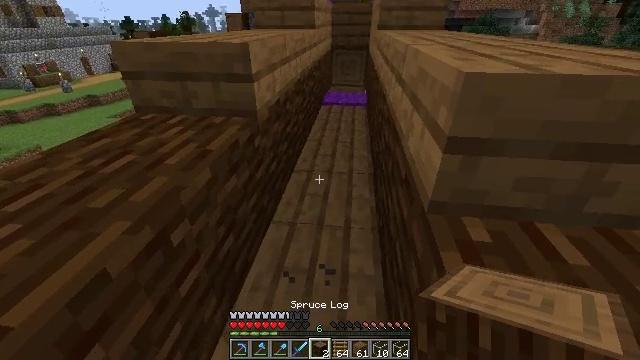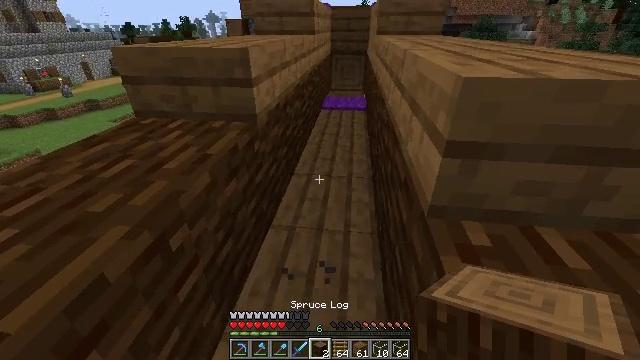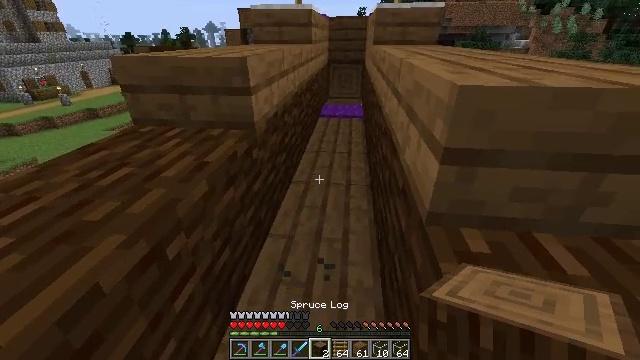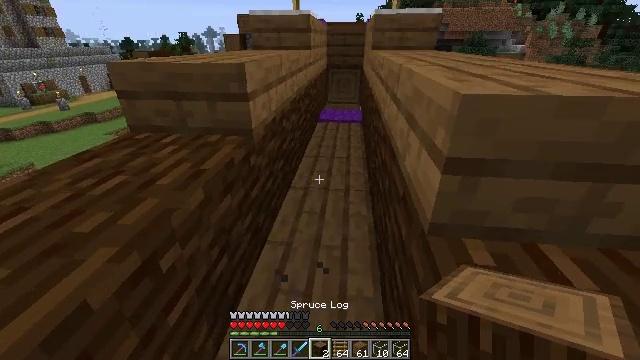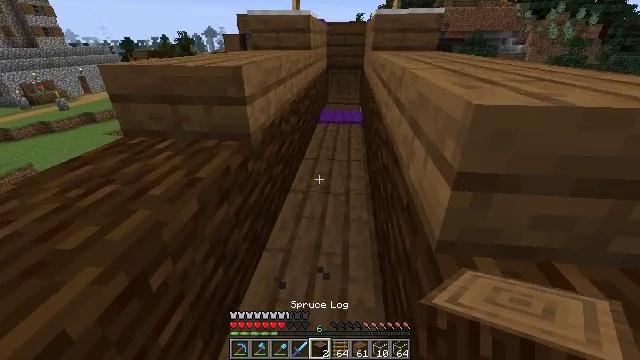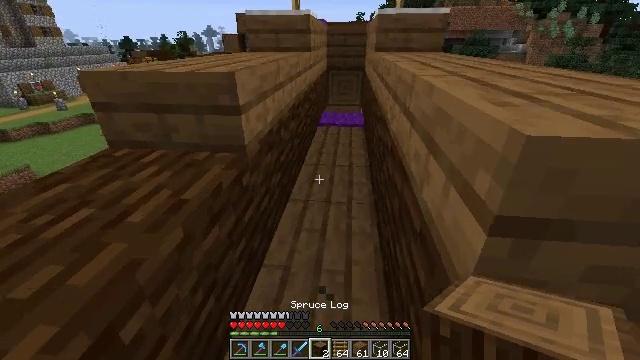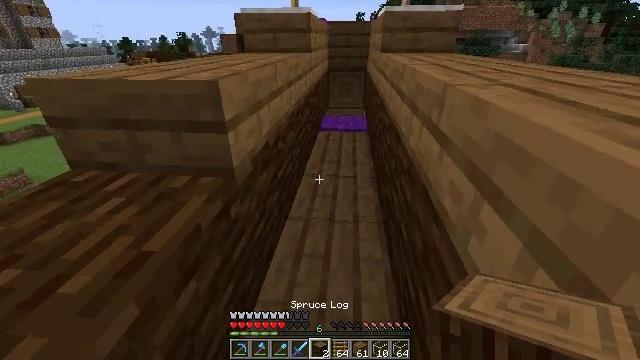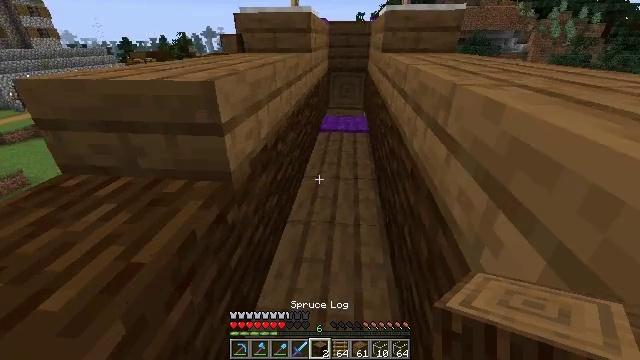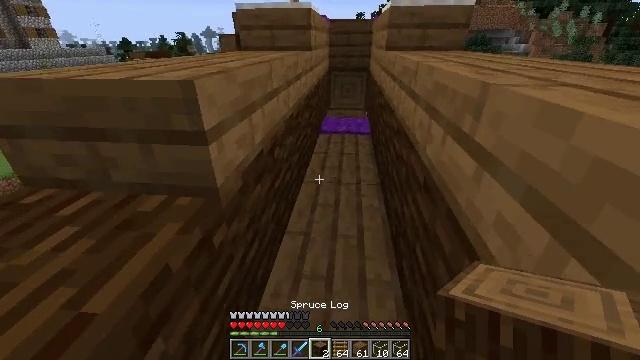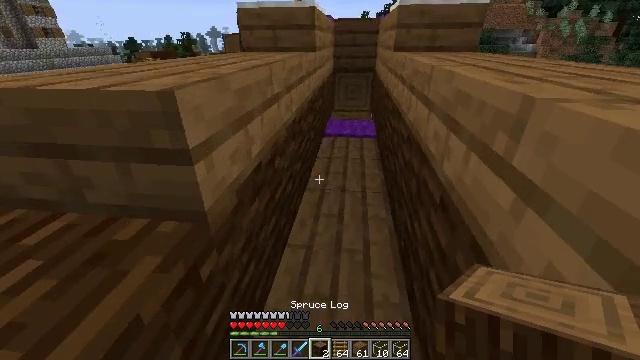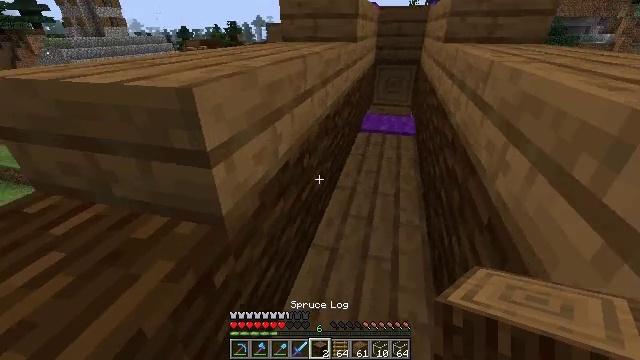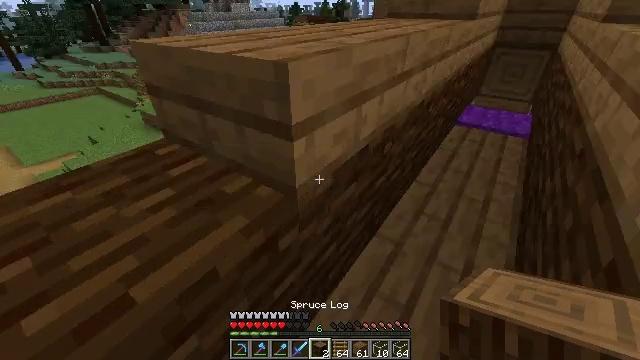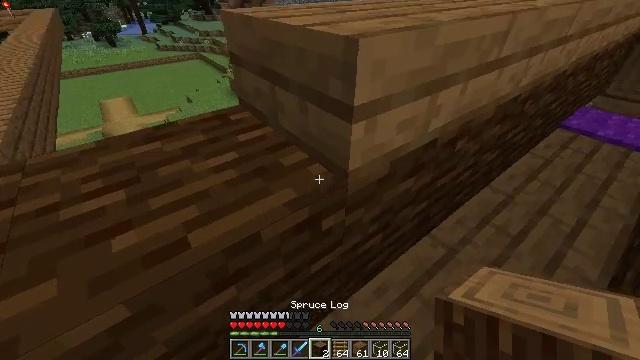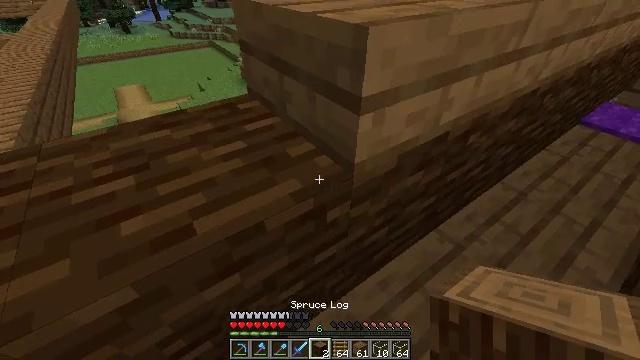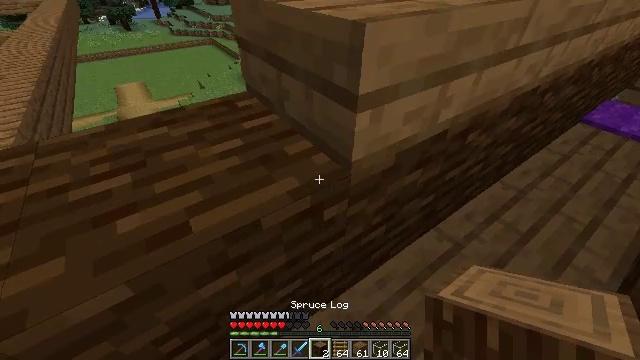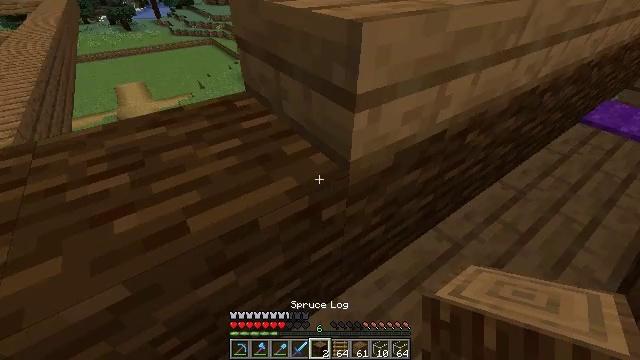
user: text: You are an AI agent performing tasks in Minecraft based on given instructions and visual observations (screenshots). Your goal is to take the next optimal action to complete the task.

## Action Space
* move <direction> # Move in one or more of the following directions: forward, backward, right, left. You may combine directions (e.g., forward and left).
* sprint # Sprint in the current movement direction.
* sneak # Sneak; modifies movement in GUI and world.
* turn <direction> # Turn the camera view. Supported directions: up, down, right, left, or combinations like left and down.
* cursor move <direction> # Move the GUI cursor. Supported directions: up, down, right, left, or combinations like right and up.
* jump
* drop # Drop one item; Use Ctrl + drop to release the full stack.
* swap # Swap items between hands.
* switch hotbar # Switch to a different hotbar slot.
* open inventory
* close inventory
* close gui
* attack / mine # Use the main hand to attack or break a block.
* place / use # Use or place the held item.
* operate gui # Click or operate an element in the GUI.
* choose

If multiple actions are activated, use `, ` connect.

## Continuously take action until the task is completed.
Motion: motion action
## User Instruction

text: Break the purple carpet block.
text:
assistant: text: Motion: no_op
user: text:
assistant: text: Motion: turn up
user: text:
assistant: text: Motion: move forward
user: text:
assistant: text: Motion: move forward
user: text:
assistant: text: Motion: move forward
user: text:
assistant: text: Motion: move forward
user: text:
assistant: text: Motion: move forward
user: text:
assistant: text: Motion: move forward
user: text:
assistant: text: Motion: no_op
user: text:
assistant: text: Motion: turn left and down
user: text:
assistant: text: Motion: turn left and down
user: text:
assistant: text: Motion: turn left and down
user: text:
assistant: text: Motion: turn left and down
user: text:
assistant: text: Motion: no_op
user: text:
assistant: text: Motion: no_op
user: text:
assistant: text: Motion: no_op
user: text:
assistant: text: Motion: no_op
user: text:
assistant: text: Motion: no_op
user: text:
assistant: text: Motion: no_op
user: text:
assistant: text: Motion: no_op
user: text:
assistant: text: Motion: turn left
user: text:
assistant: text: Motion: turn left
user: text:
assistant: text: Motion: no_op
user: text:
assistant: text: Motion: no_op
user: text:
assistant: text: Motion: no_op
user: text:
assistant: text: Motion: turn right
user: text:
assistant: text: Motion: turn right
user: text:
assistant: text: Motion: turn right
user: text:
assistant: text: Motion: turn right and up
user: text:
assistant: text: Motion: turn right and up